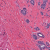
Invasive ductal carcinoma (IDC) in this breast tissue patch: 0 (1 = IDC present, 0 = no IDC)